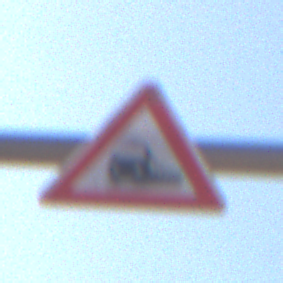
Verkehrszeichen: Bahnuebergang
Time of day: MorningAfternoon
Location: Outdoor (Nature)
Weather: Clear
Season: NotSpecified
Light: Natural